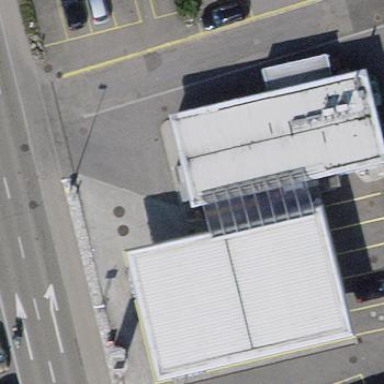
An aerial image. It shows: Convenience store with flat roof.